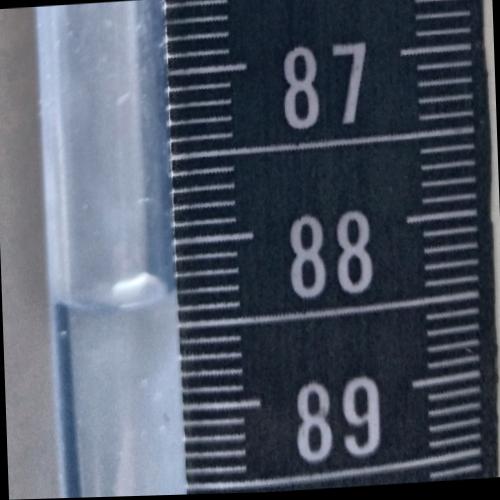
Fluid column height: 88.3 cm